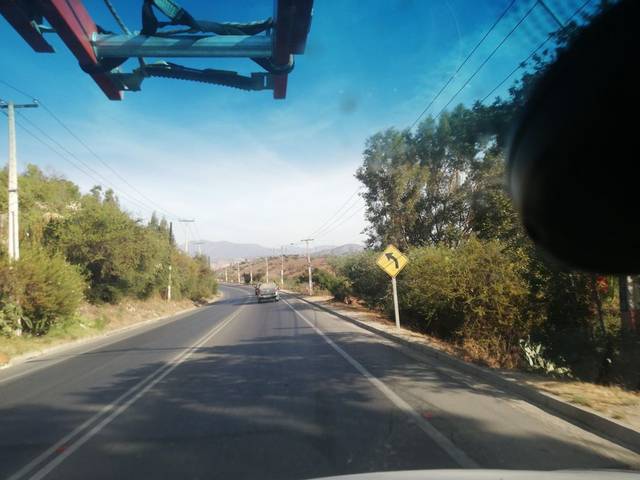
Region: Chile
Coordinates: -32.968, -71.284